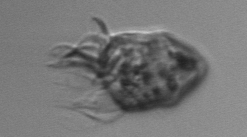
Label: Strombidium_inclinatum